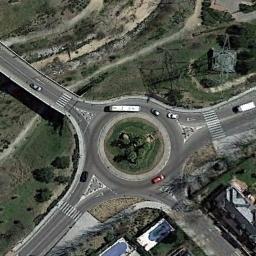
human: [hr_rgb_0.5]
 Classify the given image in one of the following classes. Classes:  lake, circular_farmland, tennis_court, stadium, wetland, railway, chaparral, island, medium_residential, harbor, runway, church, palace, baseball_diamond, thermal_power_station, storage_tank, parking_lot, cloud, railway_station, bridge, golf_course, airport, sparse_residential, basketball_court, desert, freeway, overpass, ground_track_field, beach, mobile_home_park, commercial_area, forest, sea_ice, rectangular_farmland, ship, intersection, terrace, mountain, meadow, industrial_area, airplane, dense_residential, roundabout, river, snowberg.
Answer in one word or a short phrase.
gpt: roundabout